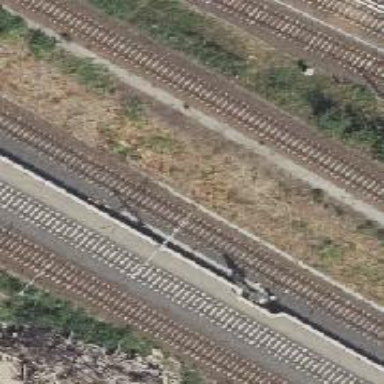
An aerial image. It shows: Milestone along the railway track with catenary mast.